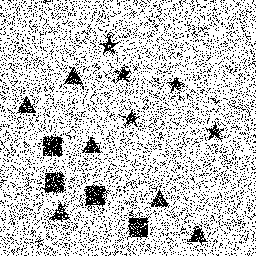
Squares: 4
Triangles: 6
Stars: 5
Total shapes: 15